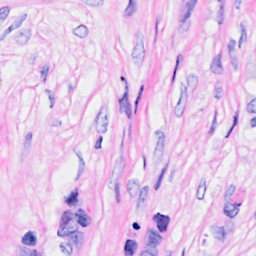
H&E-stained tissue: Breast